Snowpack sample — Loveland Pass, Silver Plume, Colorado, USA (2/11/26, 12:00 PM MST)
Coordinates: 39.663, -105.886
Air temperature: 35 °F
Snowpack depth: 82 cm
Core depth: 20 cm
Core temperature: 17.6 °F
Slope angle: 13°, slope face: 12°
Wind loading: high
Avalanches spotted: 1
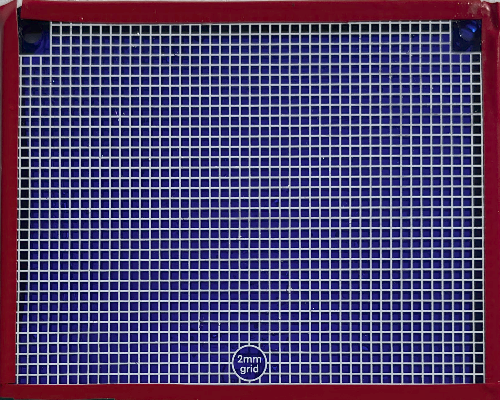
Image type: profile
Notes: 1 small avalanche spotted on the north side of the bowl, lots of wind loading